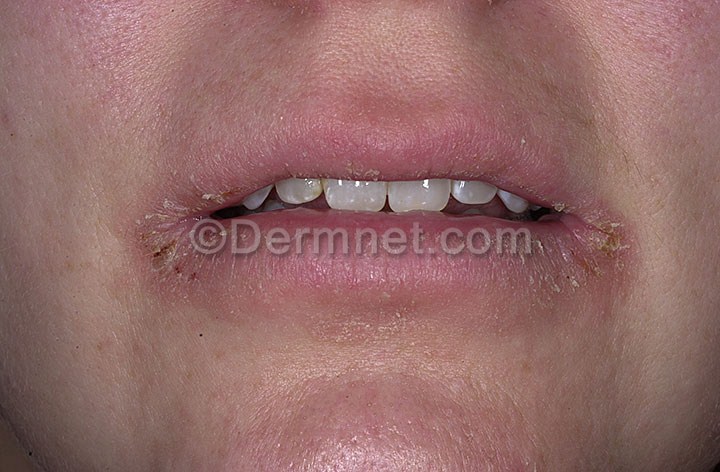
Disease: Poison Ivy Photos and other Contact Dermatitis